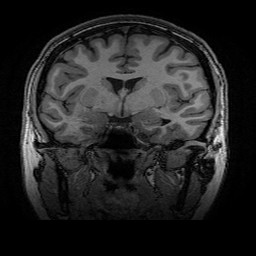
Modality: T1w
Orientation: sagittal
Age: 31
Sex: female
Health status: healthy
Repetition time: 2.53 s
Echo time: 0.0034 s